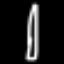
Label: pencil